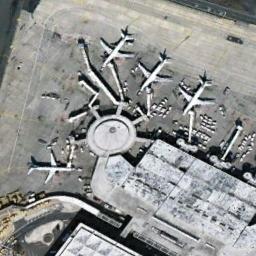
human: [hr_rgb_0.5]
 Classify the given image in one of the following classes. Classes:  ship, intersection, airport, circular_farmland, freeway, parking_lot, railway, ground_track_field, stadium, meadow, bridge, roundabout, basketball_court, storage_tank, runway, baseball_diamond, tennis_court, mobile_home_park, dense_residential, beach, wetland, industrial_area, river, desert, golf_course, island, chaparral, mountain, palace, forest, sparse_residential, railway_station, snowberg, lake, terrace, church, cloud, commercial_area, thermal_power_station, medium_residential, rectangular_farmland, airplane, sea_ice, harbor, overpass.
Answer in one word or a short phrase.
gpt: airplane